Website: bh-photo
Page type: cart
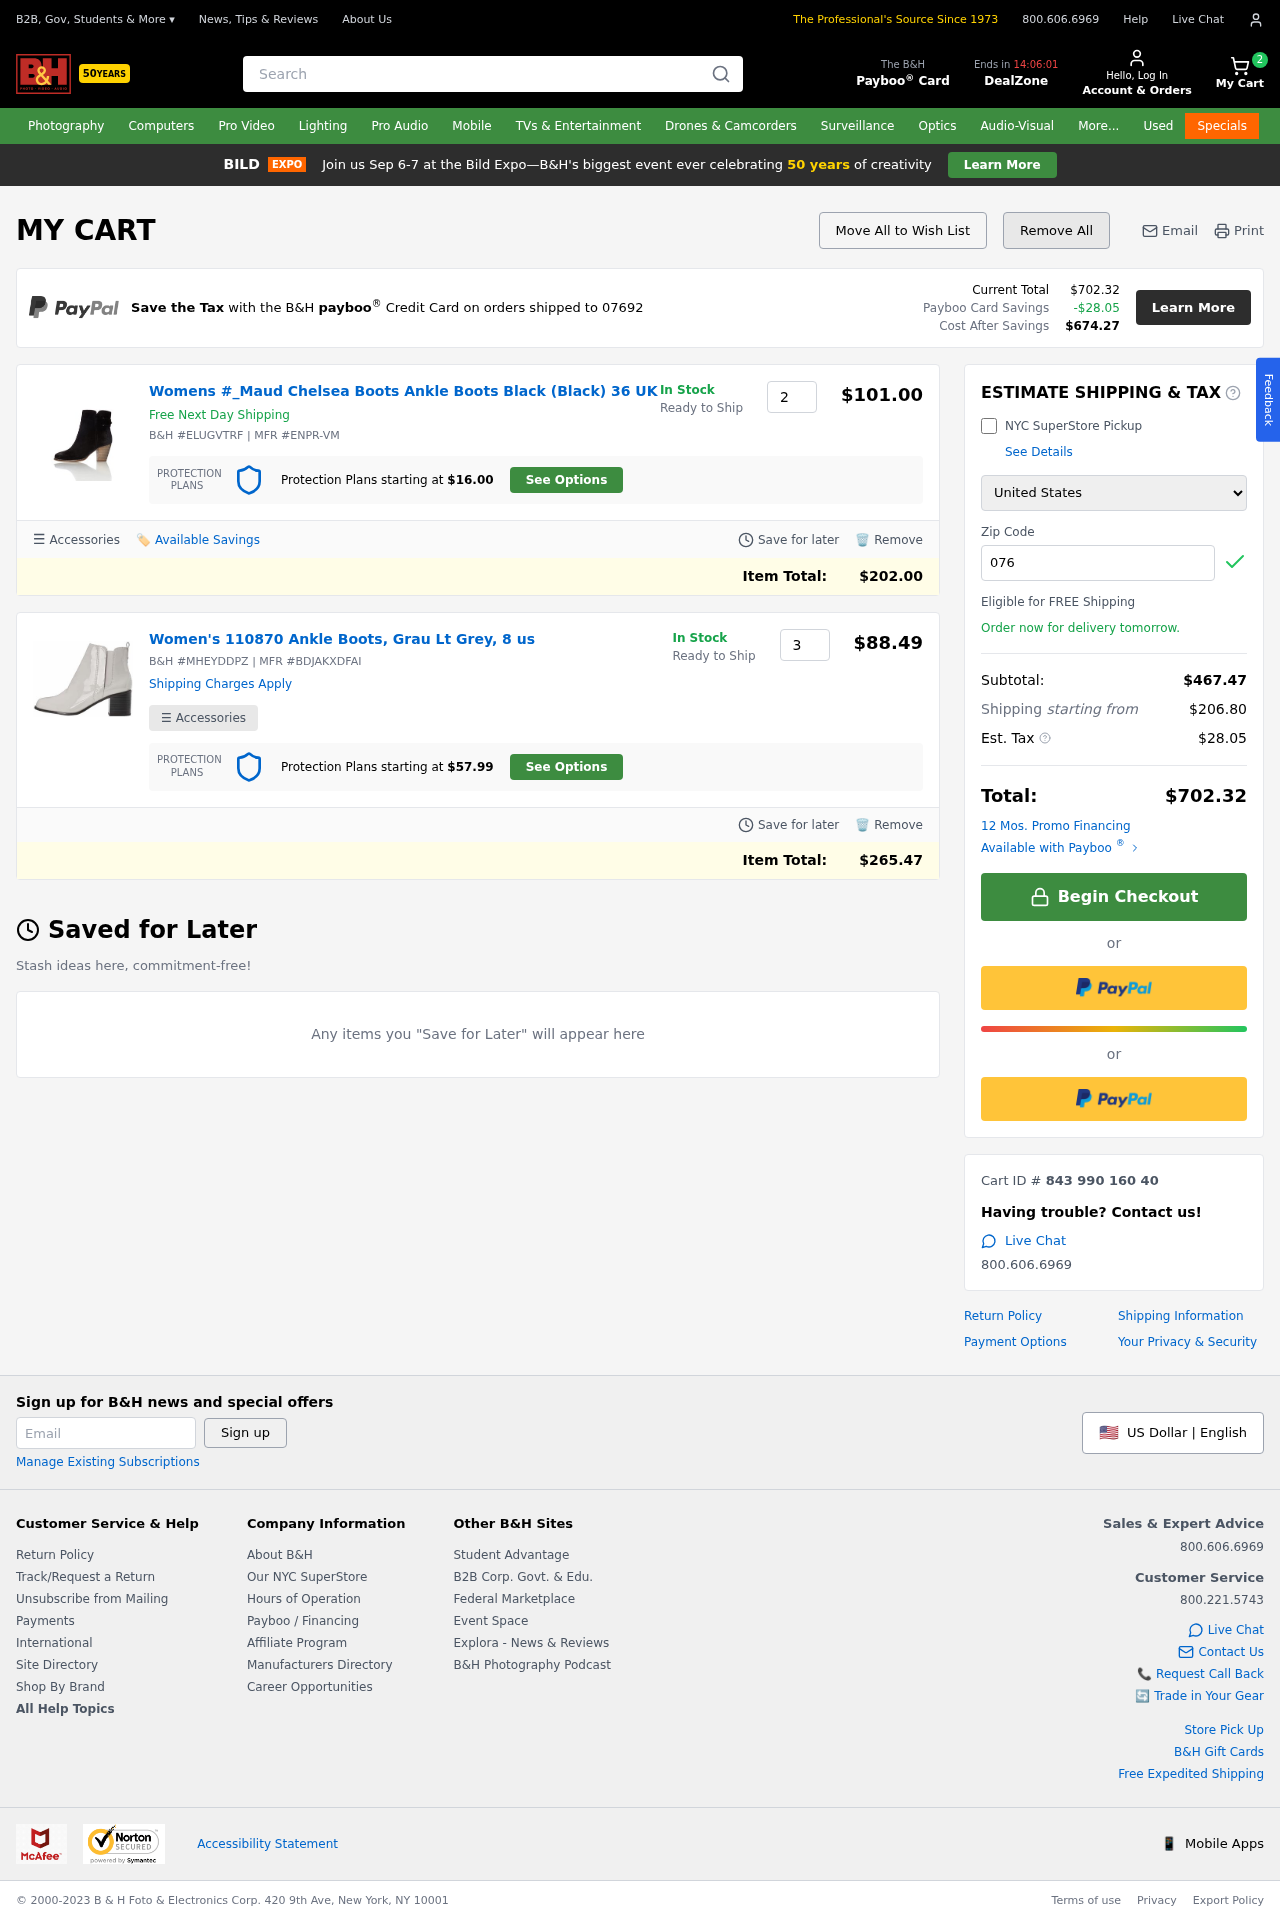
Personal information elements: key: PII_COUNTRY
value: United States
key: PII_POSTCODE
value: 07692
Product elements: key: PRODUCT1_NAME
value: Womens #_Maud Chelsea Boots Ankle Boots Black (Black) 36 UK
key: PRODUCT1_PRICE
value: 101
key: PRODUCT1_QUANTITY
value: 2
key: PRODUCT2_NAME
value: Women's 110870 Ankle Boots, Grau Lt Grey, 8 us
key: PRODUCT2_PRICE
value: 88.49
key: PRODUCT2_QUANTITY
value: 3
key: PRODUCT1_ITEM_TOTAL
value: $202.00
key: PRODUCT2_ITEM_TOTAL
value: $265.47
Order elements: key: ORDER_NUM_ITEMS
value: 2
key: ORDER_TOTAL
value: $702.32
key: ORDER_TAX
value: -$28.05
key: ORDER_TAX
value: $28.05
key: ORDER_TOTAL_AFTER_SAVINGS
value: $674.27
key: ORDER_SUBTOTAL
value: $467.47
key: ORDER_SHIPPING_COST
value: $206.80
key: ORDER_ID
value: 843 990 160 40
Search elements: key: HEADER_SEARCH
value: Search